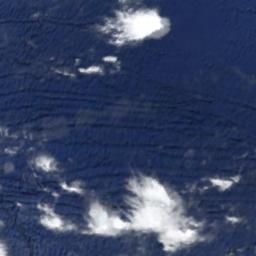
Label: cloud